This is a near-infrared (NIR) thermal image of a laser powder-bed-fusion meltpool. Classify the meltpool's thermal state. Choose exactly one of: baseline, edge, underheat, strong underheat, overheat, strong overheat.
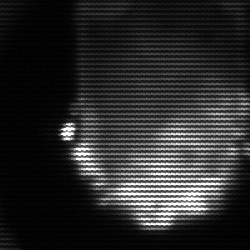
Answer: baseline